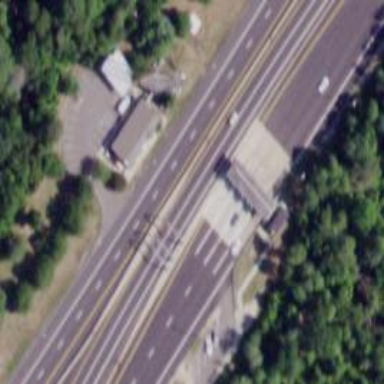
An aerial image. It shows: Toll gantry on the road.